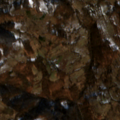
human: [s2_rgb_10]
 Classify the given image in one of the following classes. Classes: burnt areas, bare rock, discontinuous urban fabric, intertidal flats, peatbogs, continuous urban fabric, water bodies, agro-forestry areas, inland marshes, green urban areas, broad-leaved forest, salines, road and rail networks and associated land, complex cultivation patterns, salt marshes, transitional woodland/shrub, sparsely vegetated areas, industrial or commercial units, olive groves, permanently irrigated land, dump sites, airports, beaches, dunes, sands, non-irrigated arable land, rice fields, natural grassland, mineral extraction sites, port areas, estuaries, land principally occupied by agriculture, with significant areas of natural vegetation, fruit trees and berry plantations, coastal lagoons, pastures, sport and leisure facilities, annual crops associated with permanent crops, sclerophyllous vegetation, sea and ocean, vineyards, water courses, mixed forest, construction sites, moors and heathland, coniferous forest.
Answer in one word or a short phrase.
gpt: complex cultivation patterns, land principally occupied by agriculture, with significant areas of natural vegetation, broad-leaved forest